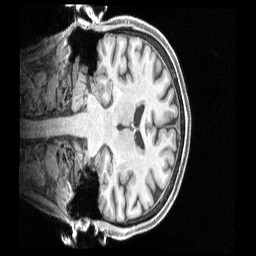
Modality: T1w
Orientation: coronal
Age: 73
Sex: female
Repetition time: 2.4 s
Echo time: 0.00222 s